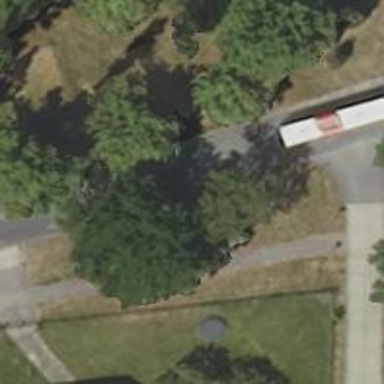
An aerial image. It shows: Deciduous broadleaved tree.